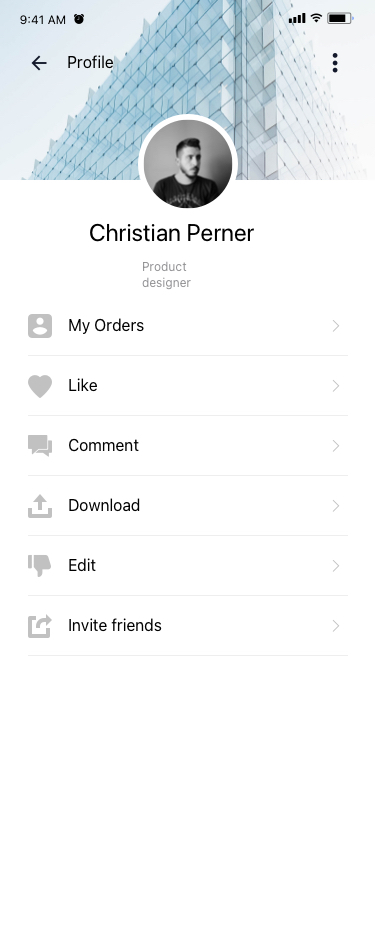
Text in this UI design:
Profile
Product designer
My Orders
UI Text/Heading/H5/Brandcolor
Like
UI Text/Heading/H5/Brandcolor
Comment
UI Text/Heading/H5/Brandcolor
Download
UI Text/Heading/H5/Brandcolor
Edit
UI Text/Heading/H5/Brandcolor
Invite friends
UI Text/Heading/H5/Brandcolor
9:41 AM
Christian Perner